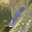
Label: 1